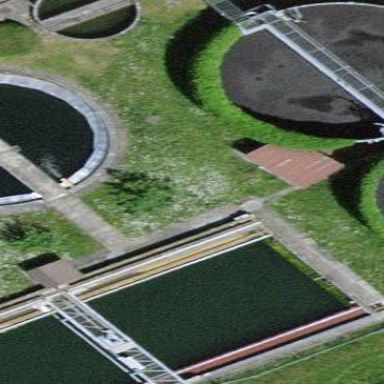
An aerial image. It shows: Body of wastewater.